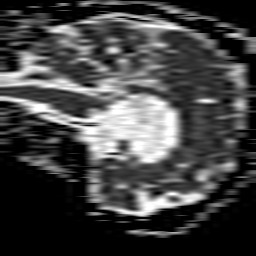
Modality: ADC
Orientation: sagittal
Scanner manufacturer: philips
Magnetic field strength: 1.5 T
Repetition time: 3.648 s
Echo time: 0.09255 s